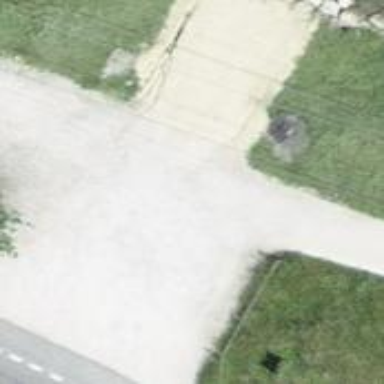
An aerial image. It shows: Fine gravel service road.